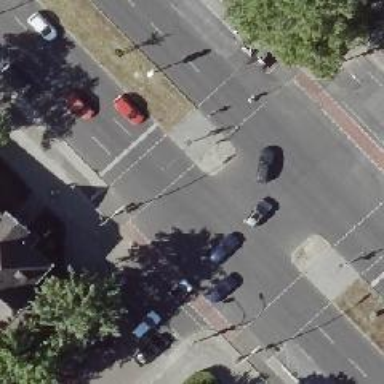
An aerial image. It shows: Asphalt footway with marked crossing equipped with traffic signals.